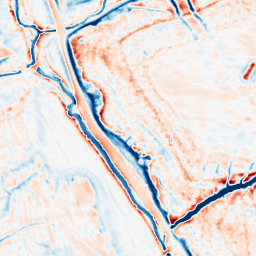
Category: multiscale
Decomposition family: dog_multiscale
Decomposition parameters: sigma_ratio: 1.4
n_scales: 6
base_sigma: 0.5
Upsampling method: cubic_catmull_rom
Upsampling parameters: scale: 2
Upsampling scale: 2